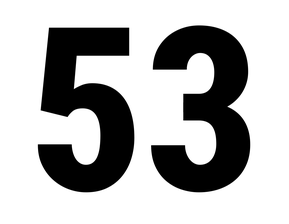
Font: Roboto_Condensed_ExtraBold